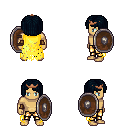
a pixel art fantasy rpg character, male body template, human, tanned skin, yellow tattered cape, gold greaves, raven pageboy hairstyle, bronze tiara, cloth bracers, shield, four views (front, back, left, right), 2x2 character sprite sheet, small pixel art, hard edges, no anti-aliasing